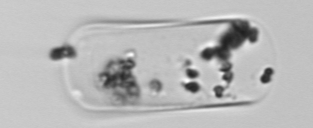
Label: Guinardia_flaccida